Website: macys
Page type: delivery-shipping
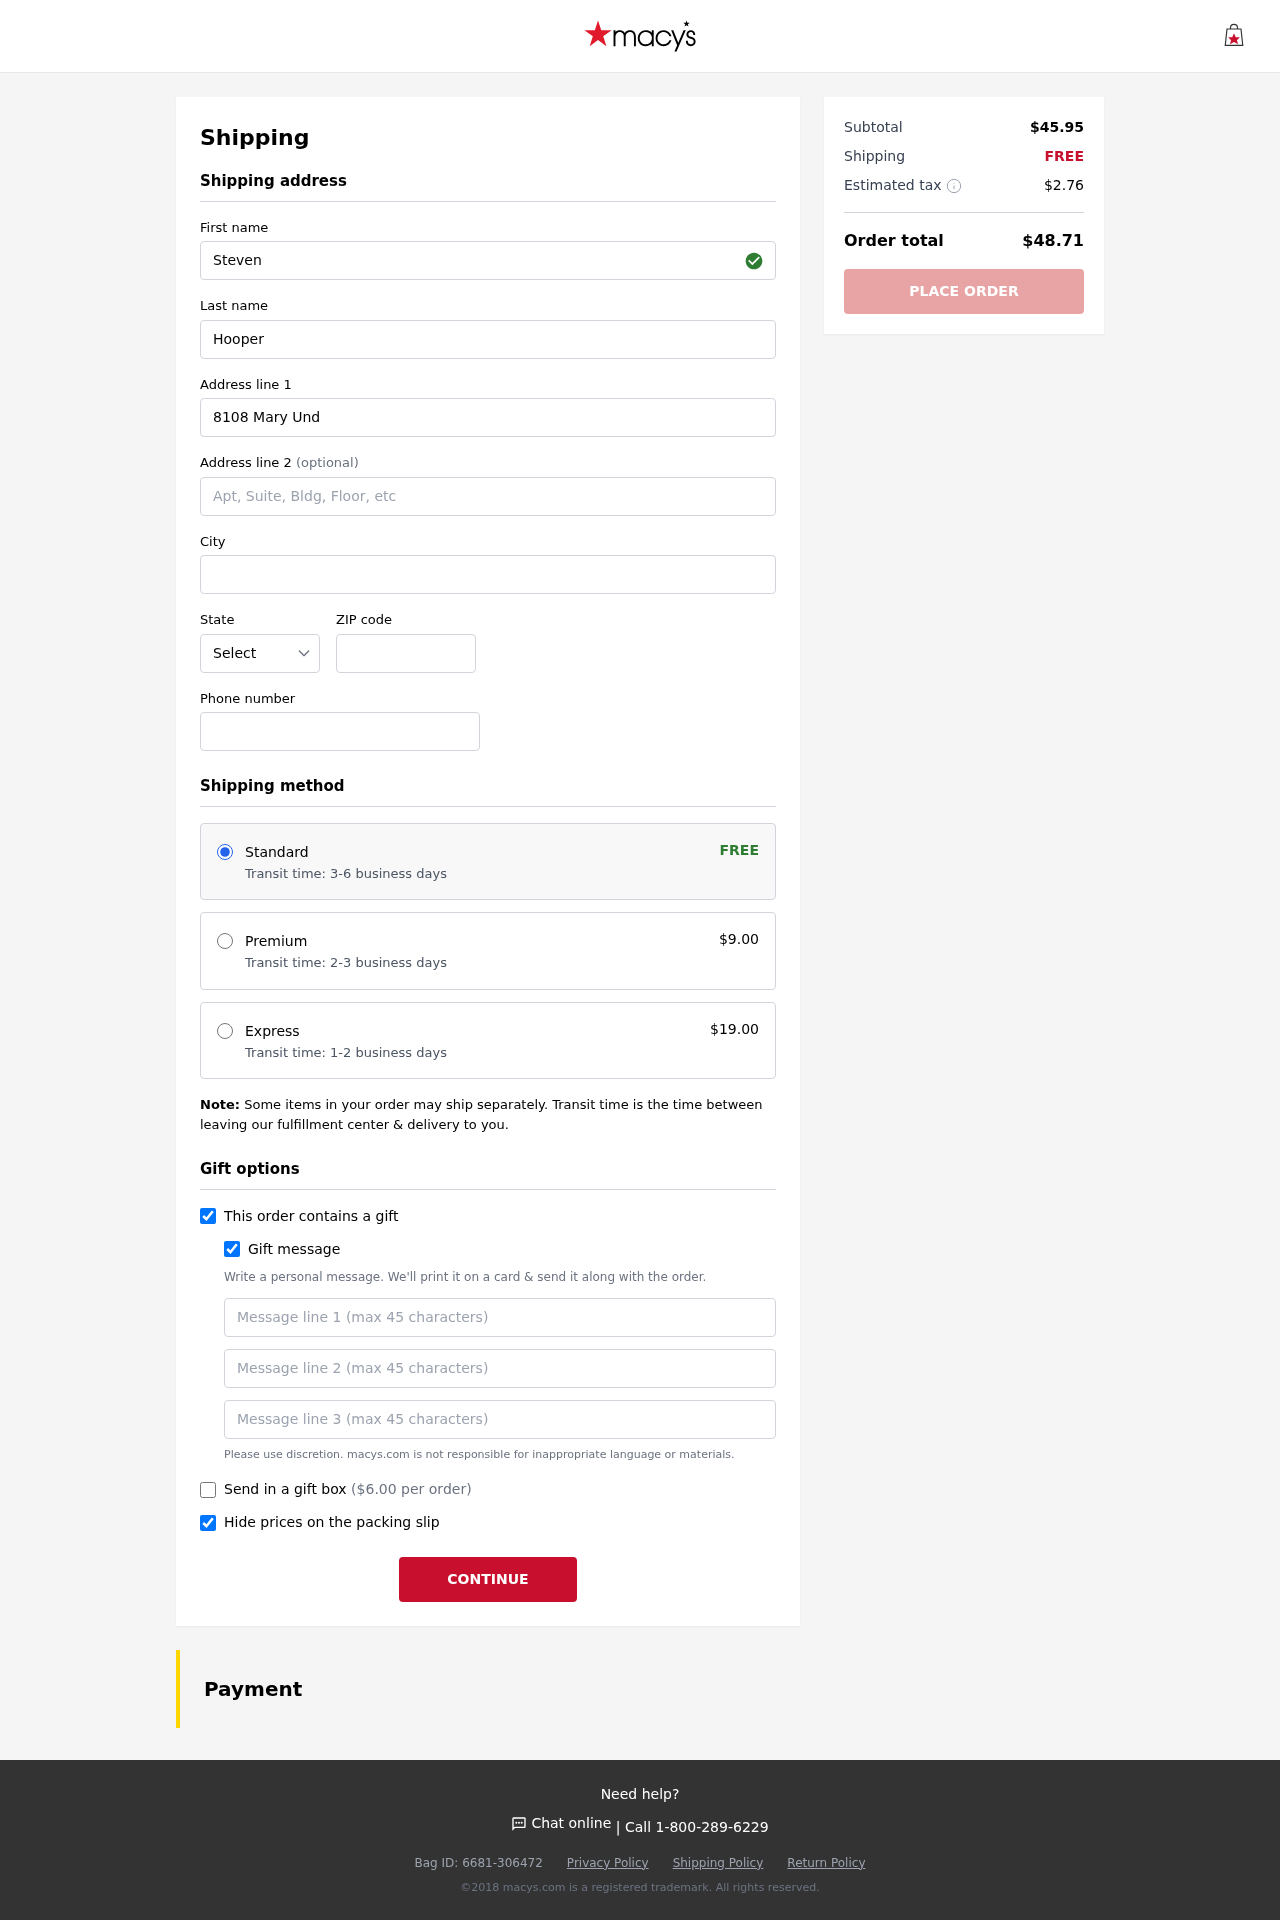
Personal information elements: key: PII_STATE_ABBR
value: MP
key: PII_FIRSTNAME
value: Steven
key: PII_LASTNAME
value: Hooper
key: PII_STREET
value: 8108 Mary Underpass Apt. 922
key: PII_CITY
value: East David
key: PII_POSTCODE
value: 99289
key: PII_PHONE
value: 5918430158
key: PII_GIFT_MESSAGE
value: Hey Robert, I thought you'd love these new running shoes to keep you moving and motivated! I know how much you enjoy hitting the trails, and I can’t wait to see where they take you next. Enjoy every step!  Steven
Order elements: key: ORDER_SHIPPING_STANDARD
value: Transit time: 3-6 business days
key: ORDER_SHIPPING_COST
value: FREE
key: ORDER_SHIPPING_PREMIUM
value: Transit time: 2-3 business days
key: ORDER_SHIPPING_PREMIUM_PRICE
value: $9.00
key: ORDER_SHIPPING_EXPRESS
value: Transit time: 1-2 business days
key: ORDER_SHIPPING_EXPRESS_PRICE
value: $19.00
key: ORDER_GIFT_BOX_PRICE
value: ($6.00 per order)
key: ORDER_SUBTOTAL
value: $45.95
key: ORDER_SHIPPING_COST2
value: FREE
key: ORDER_TAX
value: $2.76
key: ORDER_TOTAL
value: $48.71